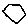
Label: hexagon